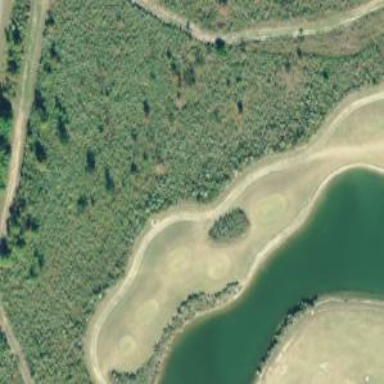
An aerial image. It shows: Scenic view of water hazard on golf course. The natural water feature adds beauty to the landscape.